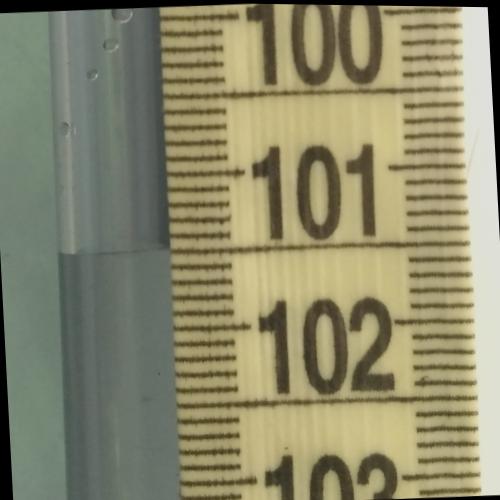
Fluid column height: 101.5 cm